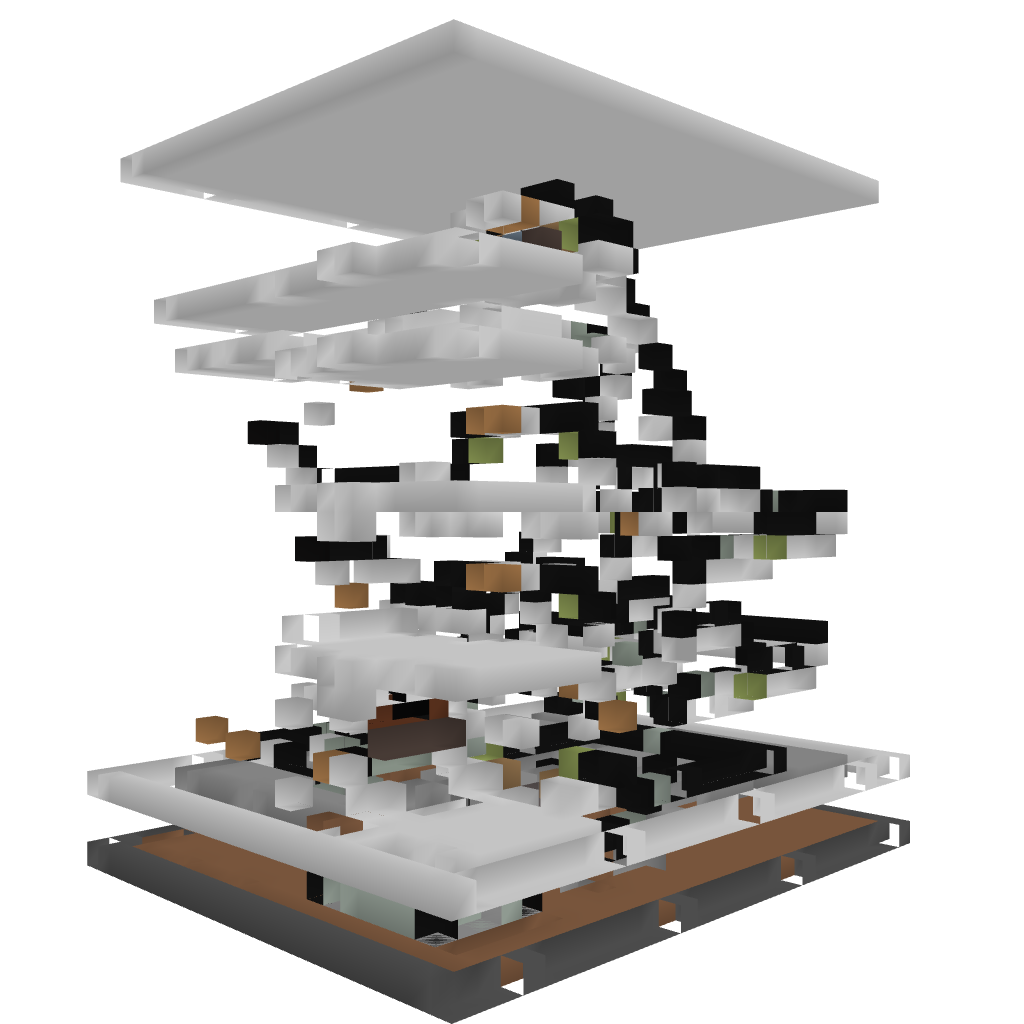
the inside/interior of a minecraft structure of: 3 story high elevator